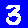
Digit: 3